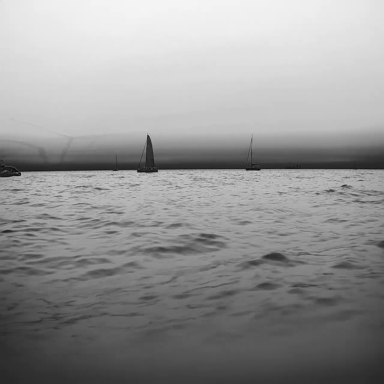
There are three sailboats in the infrared image.